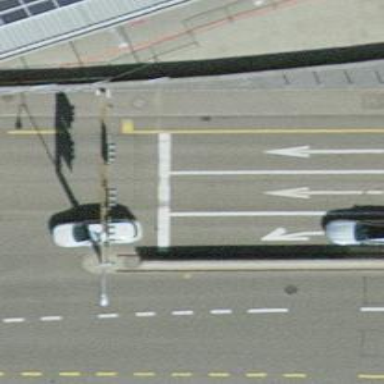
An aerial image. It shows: Road with traffic signals controlling the flow of traffic.